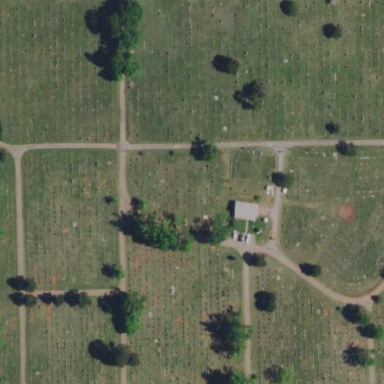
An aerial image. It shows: Grave yard.